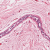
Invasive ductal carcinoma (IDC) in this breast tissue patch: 0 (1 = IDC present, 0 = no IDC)